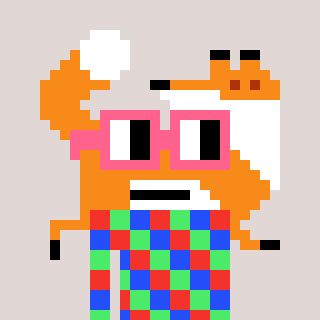
a pixel art character with square pink glasses, a fox-shaped head and a purple-colored body on a warm background